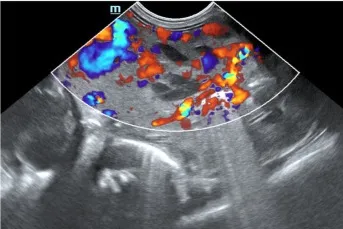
(B) Postpartum hepatic ultrasonography showed a 5.3 x 4.7 x 3.3 cm mass with abundant blood signal.
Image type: radiology (ultrasound)